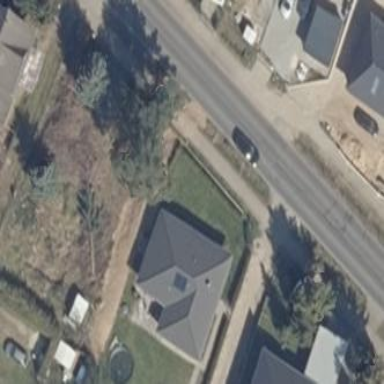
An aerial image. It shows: House with hipped roof.